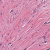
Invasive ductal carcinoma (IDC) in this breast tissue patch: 1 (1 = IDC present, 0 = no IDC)